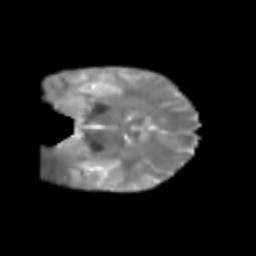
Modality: T2w
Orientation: coronal
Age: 21
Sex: male
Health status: healthy